Question: Inside my eclipse plugin I want to create this button in a composite:

Where do I get the icon? How do I create that button?
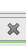
Answer: Here's the solution I found by digging a little deeper...
Create an IAction:
'''
private class RemoveCurrentGraphAction extends Action {
@Override
public void run() {
updateWith(new ModuleGraph());
}
public RemoveCurrentGraphAction() {
setToolTipText("Reset to empty graph");
}
@Override
public int getStyle() {
return IAction.AS_PUSH_BUTTON;
}
@Override
public ImageDescriptor getImageDescriptor() {
return PlatformUI.getWorkbench().getSharedImages()
.getImageDescriptor(org.eclipse.ui.ISharedImages.IMG_ELCL_REMOVE);
}
}
'''
Then when creating the view, add the action to the toolbar:
'''
IActionBars bars = getViewSite().getActionBars();
bars.getToolBarManager().add(new RemoveCurrentGraphAction());
'''